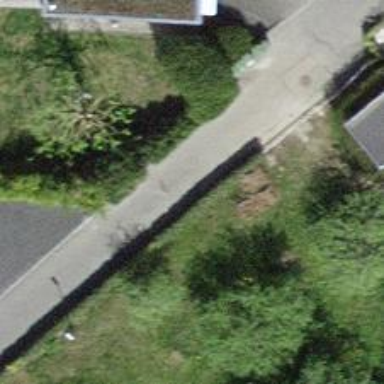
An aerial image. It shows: Bollard.